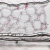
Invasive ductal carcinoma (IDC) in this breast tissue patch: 0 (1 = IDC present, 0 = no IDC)